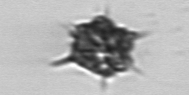
Label: Dictyocha